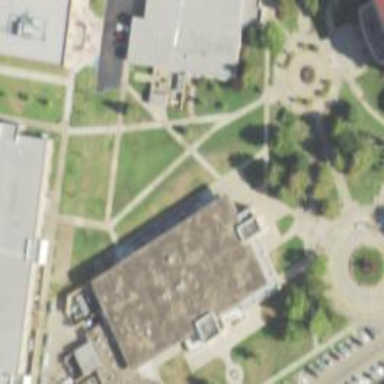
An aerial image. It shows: University.